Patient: sex M, age 67
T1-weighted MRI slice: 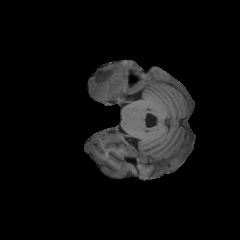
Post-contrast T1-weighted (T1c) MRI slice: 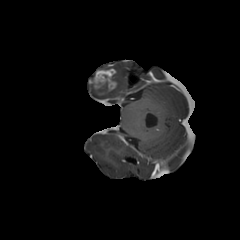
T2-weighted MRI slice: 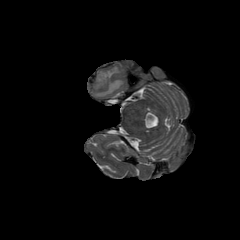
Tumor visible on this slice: yes
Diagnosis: Glioblastoma, IDH-wildtype
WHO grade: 4